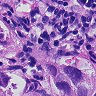
Metastatic tissue present: yes